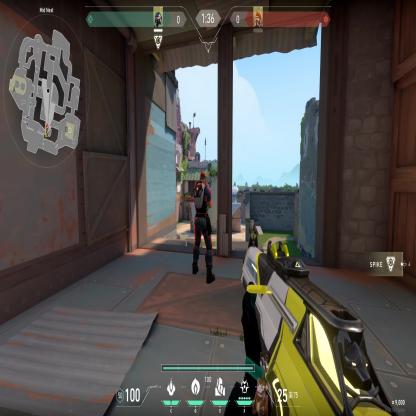
Label: enemy